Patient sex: M
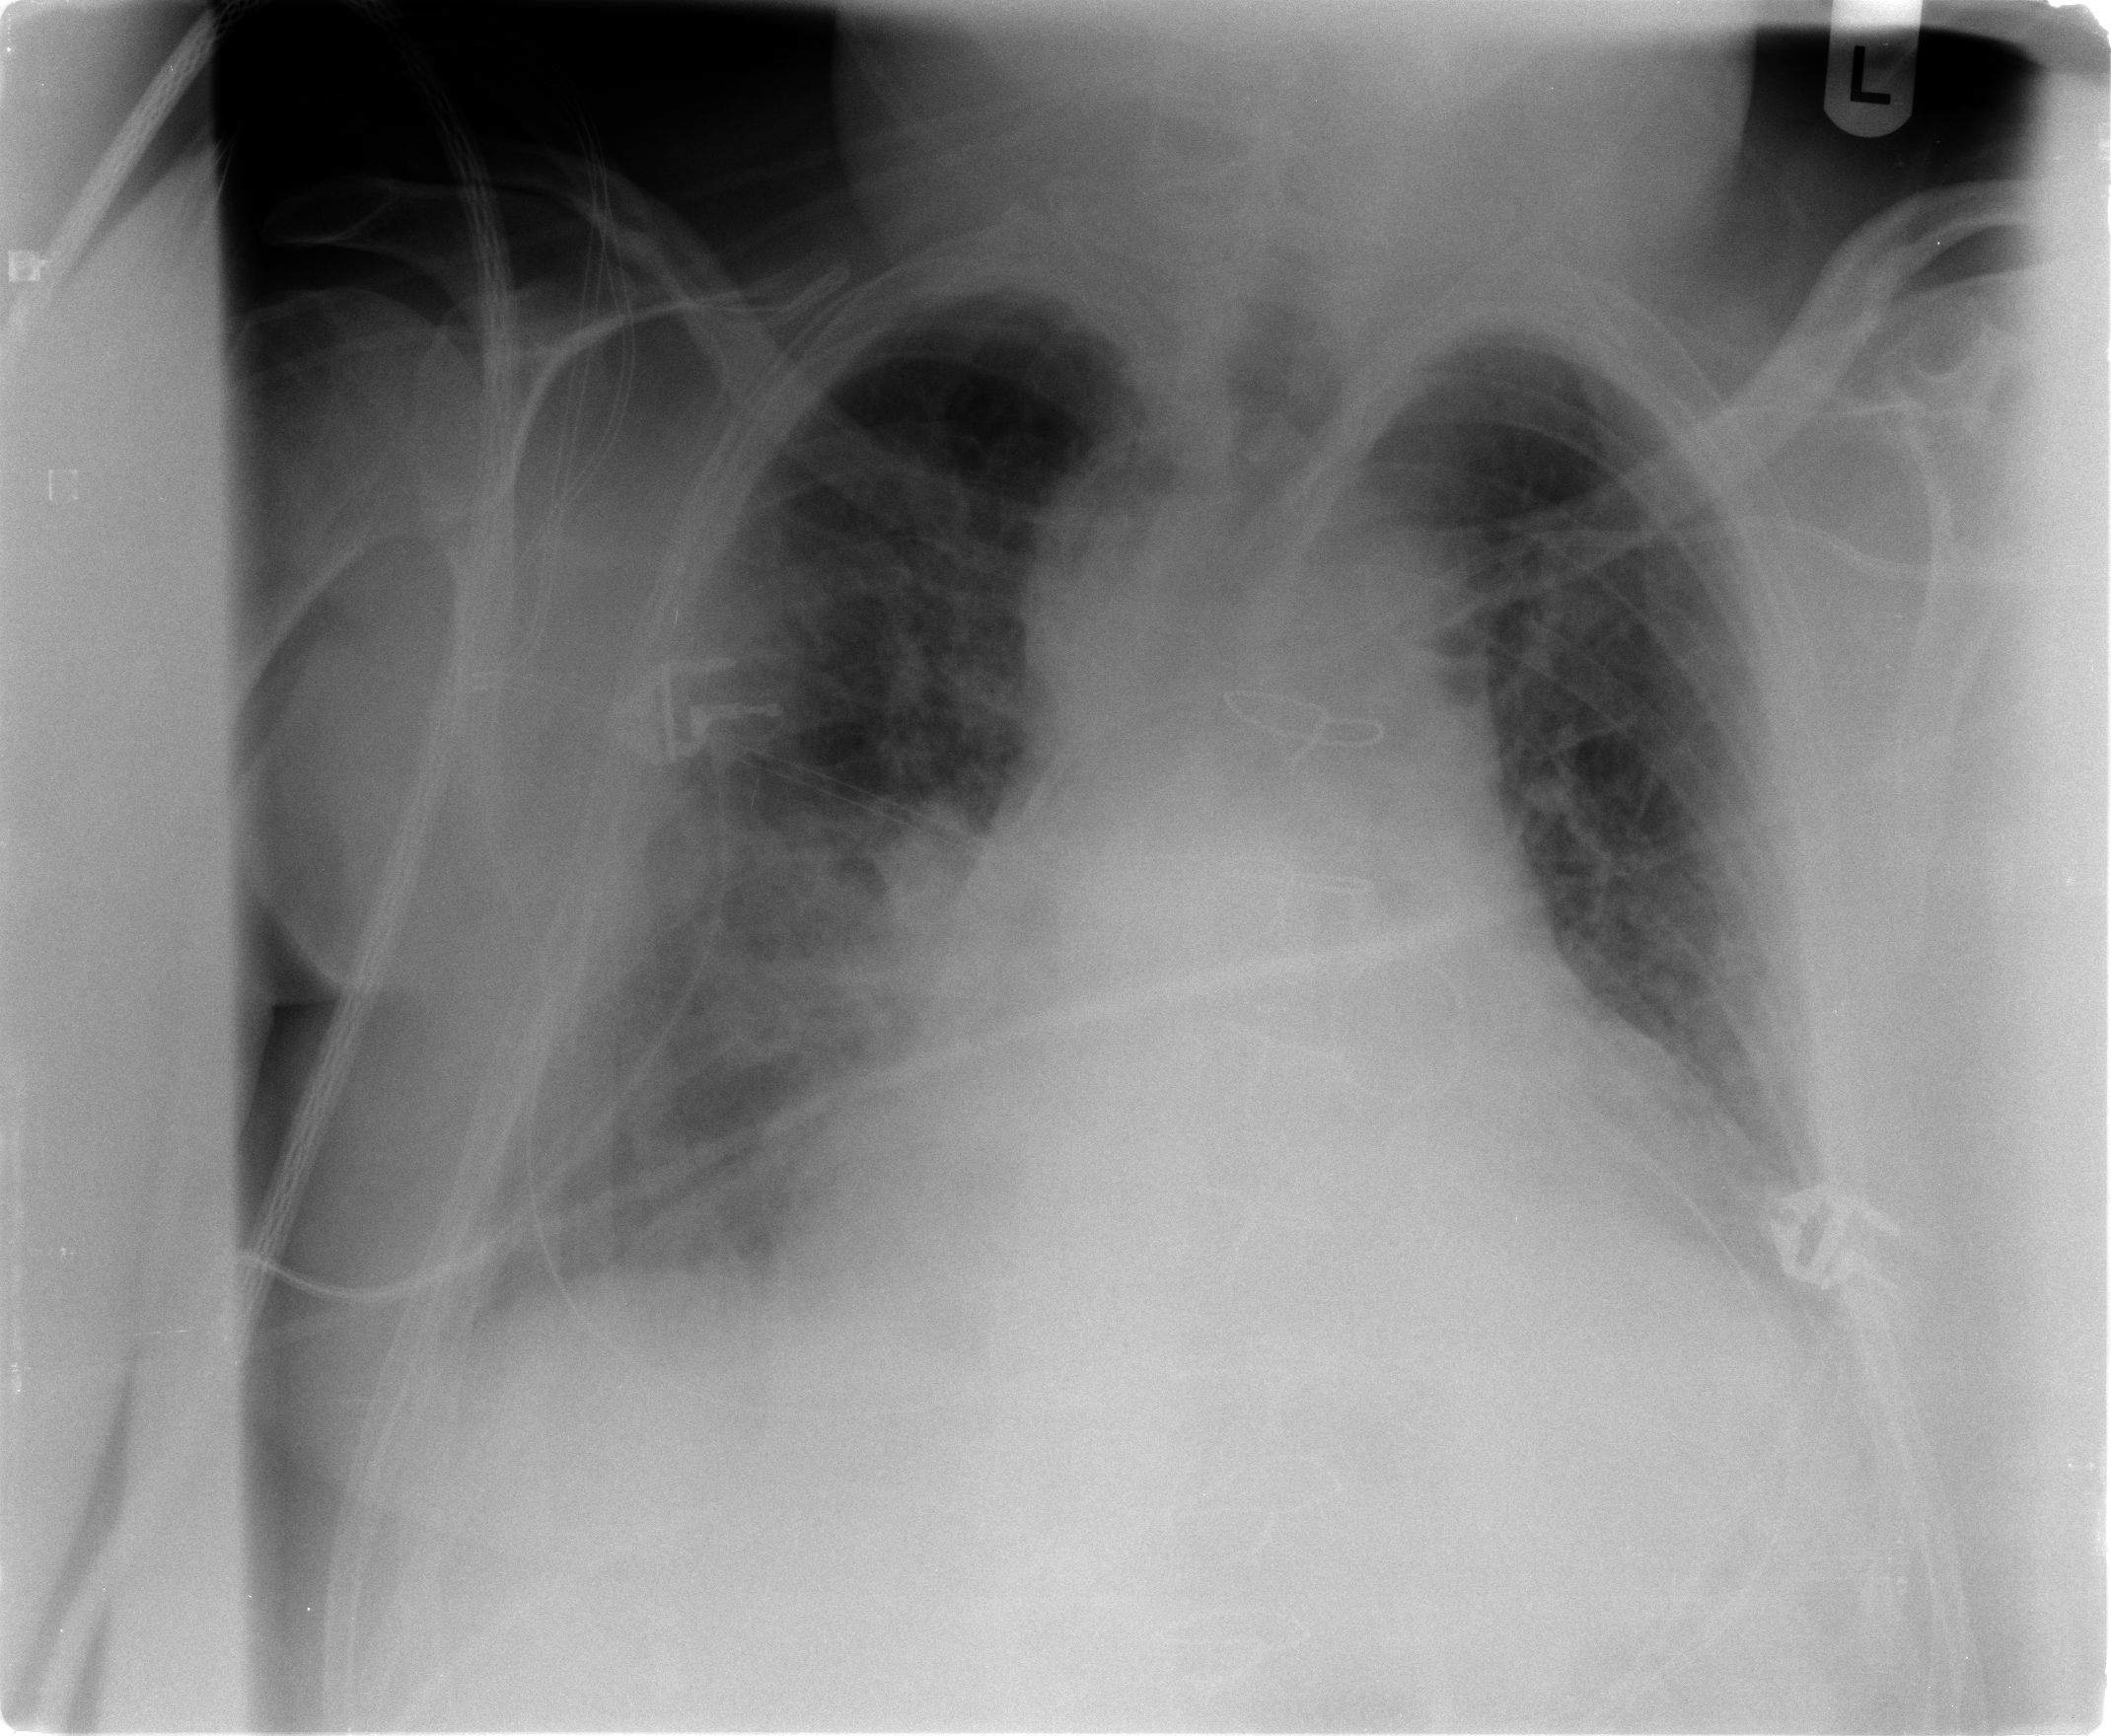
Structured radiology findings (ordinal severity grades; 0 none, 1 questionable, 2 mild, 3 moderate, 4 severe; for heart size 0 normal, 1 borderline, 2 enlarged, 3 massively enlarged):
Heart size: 2
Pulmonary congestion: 2
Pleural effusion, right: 2
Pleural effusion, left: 2
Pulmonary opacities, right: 2
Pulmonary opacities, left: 2
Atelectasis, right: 2
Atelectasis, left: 2